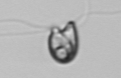
Label: flagellate_morphotype1